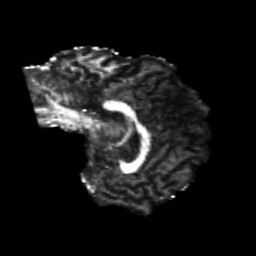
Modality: FA
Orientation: sagittal
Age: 20
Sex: male
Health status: healthy
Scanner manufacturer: philips
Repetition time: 7.388 s
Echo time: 0.08599 s